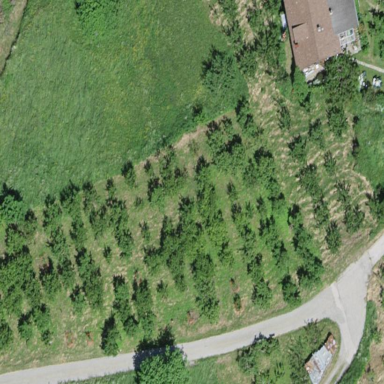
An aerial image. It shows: Orchard.